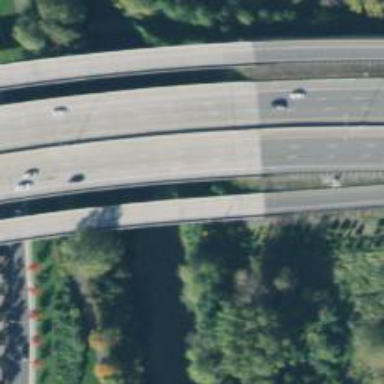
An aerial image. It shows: Bridge over motorway.